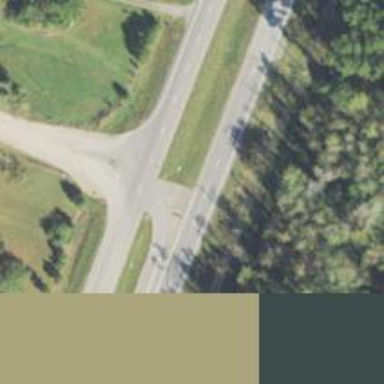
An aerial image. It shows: Trunk link highway.